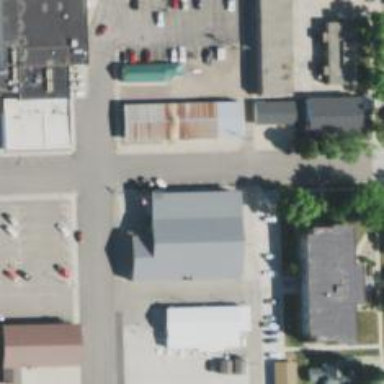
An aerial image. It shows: Alleyway designated as service road.